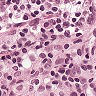
Metastatic tissue present: no